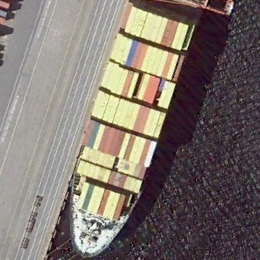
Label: civil